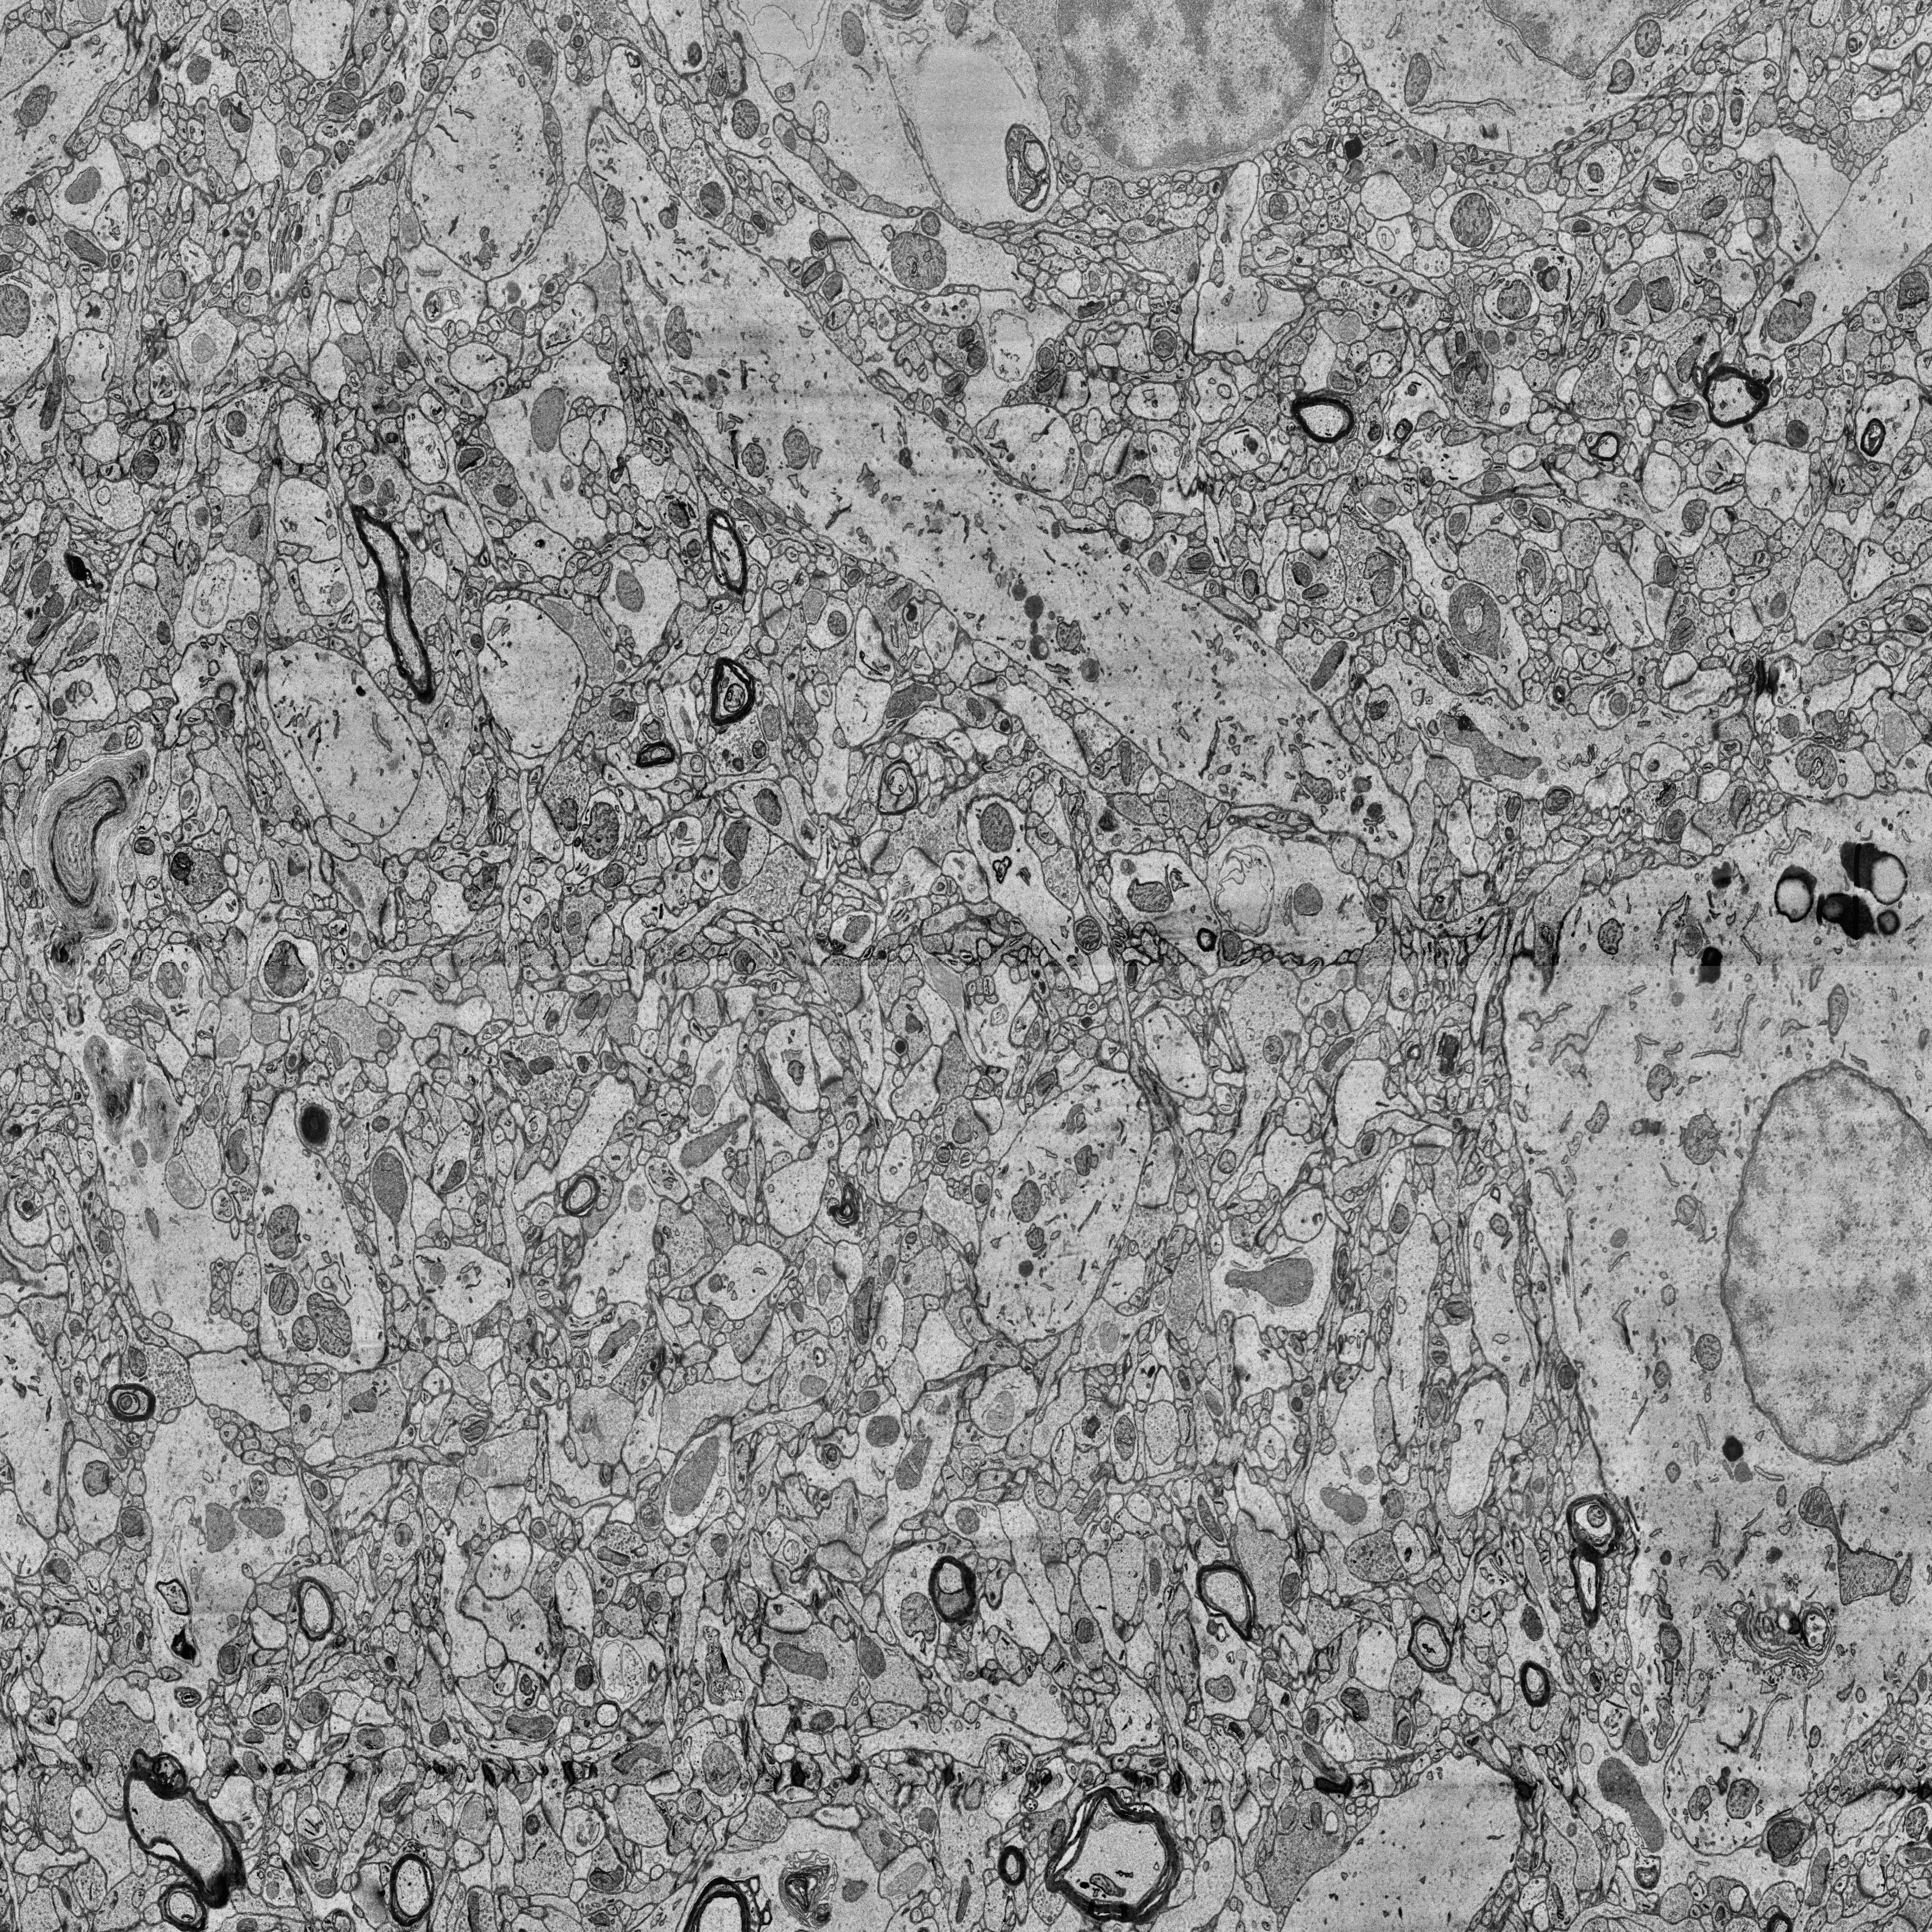
Electron microscopy slice of human cortex tissue
Slice depth (z): 217
Mitochondria instances in slice: 466